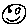
Label: smiley face